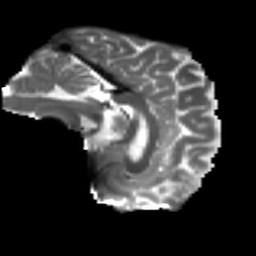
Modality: T2w
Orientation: sagittal
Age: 60
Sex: male
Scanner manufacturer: ge
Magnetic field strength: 3 T
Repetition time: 7.8 s
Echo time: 0.0613 s